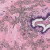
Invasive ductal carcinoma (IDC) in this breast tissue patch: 0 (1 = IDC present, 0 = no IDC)